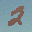
Label: 2